Question: Just wondering if anyone else is having this issue. I'm unable to drag and drop screenshots (which as 100% the right size) into the new iTunes Connect media uploaded - whether it's on the main app page or in the Media Manager.
> It just says that it's already using the 5.5-inch shots (of which there are none) and won't give me the ability to upload.
Interestingly, if I uncheck one of the smaller sizes I can drag screenshots to those just fine.
Screenshot of the issue:-
<URL>

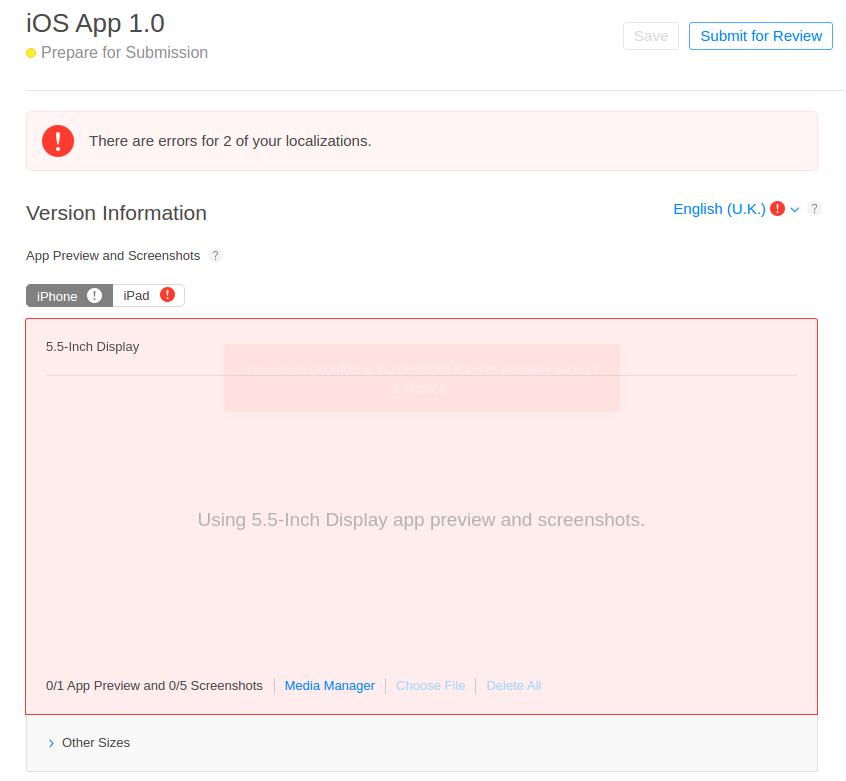
Answer: When I update the version of my App, also encountered the same situation. After trying various methods, the solution is found.
1. upload a screenshot of the non-primary language,
2. change the primary language,
3. modify the non-primary language screenshot,
4. change back the primary language.
Yeah Succeed!!!